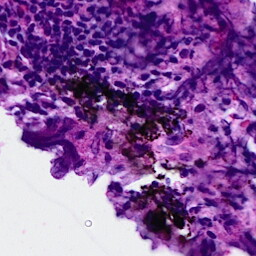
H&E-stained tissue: Breast